Field crop: tomato
Growth stage: 2
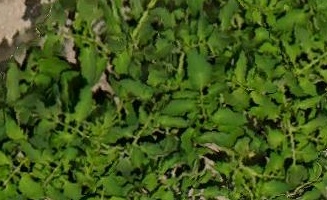
Species: tomato